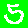
Digit: 5